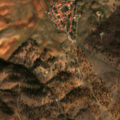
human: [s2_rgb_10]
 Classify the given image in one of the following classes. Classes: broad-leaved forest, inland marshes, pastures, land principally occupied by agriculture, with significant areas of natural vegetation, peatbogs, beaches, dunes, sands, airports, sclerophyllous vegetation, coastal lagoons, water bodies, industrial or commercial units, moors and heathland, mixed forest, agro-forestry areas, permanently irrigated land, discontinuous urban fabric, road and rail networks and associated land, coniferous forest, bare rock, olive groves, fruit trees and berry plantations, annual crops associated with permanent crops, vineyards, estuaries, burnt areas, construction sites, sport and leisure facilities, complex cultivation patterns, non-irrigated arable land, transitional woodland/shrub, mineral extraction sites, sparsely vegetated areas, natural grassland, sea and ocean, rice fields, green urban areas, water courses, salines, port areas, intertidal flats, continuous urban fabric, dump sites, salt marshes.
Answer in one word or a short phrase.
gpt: discontinuous urban fabric, non-irrigated arable land, agro-forestry areas, transitional woodland/shrub